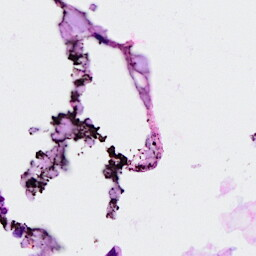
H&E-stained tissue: Breast